Field crop: tomato
Growth stage: 2
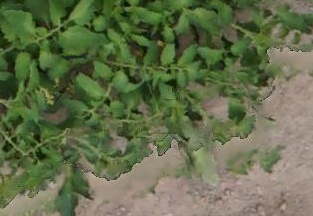
Species: tomato